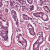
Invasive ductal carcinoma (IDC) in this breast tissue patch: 1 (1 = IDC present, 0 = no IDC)